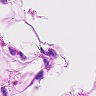
Metastatic tissue present: no